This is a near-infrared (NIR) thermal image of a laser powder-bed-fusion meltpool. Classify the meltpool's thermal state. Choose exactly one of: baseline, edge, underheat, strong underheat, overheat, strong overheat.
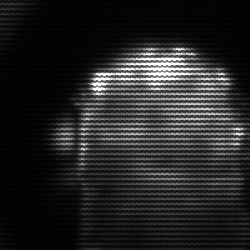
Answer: baseline